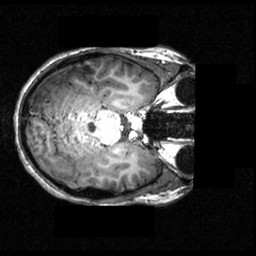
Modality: T1w
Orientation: axial
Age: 12
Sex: female
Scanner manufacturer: siemens
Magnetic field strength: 3.951 T
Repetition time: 1.5 s
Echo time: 0.00335 s